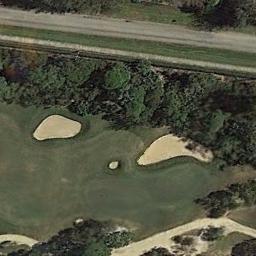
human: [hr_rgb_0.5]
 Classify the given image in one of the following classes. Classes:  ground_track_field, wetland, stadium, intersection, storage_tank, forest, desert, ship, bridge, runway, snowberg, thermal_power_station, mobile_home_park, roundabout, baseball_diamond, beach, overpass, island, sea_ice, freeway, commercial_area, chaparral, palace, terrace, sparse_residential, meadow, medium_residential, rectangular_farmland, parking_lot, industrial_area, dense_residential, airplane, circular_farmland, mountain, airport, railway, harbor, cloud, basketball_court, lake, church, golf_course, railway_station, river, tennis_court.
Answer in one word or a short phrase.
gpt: golf_course